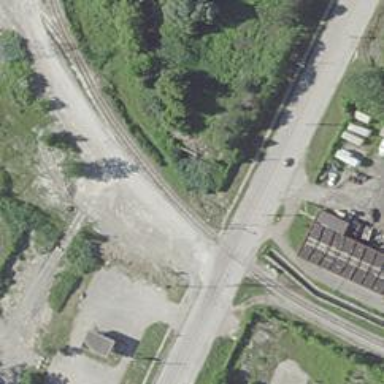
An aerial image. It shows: Railway level crossing.